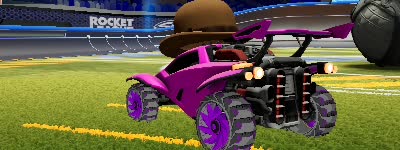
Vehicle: octane